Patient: sex F, age 61
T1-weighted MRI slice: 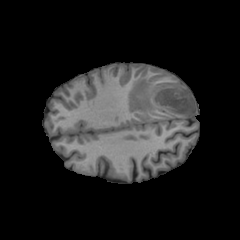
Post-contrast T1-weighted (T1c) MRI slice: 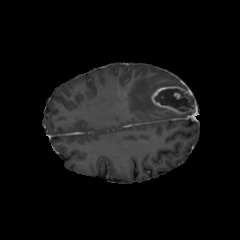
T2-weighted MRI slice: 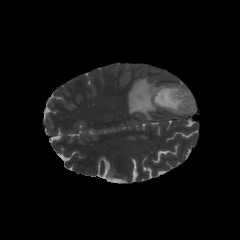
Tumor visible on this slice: yes
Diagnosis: Glioblastoma, IDH-wildtype
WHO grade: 4